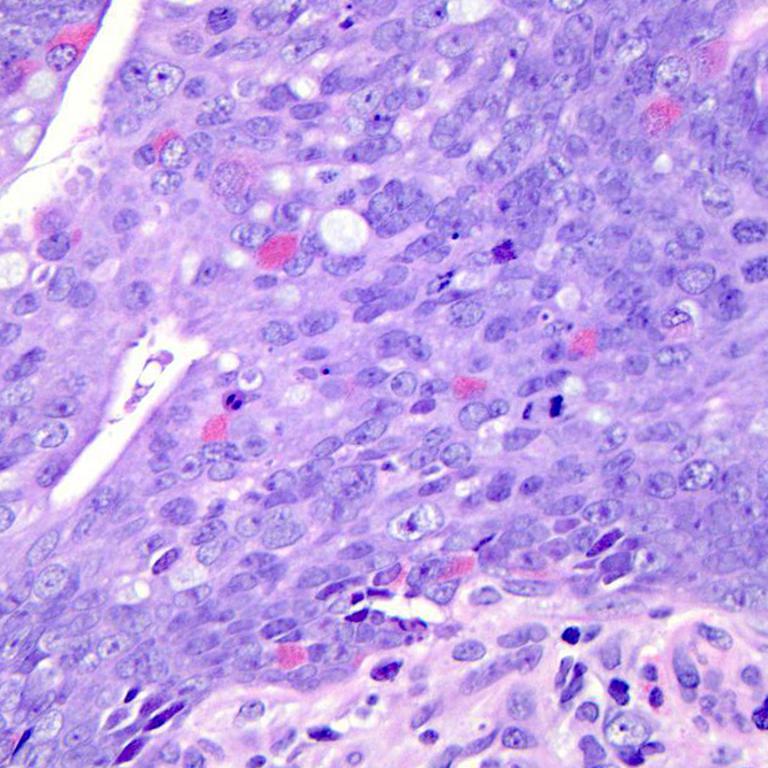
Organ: colon
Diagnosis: adenocarcinomas